Question: I have a html table with a column of text boxes (), all of them are disabled when the page loads, and I need that when user clicks on a check box, the text box for that column should be enabled and become a required field, and then if the user unchecks the checkbox, the textbox on that row must be disabled and the required class removed.

I already have the function to enable and disable the text boxes (column ) when the user clicks on the corresponding checkbox, but it is written in javascript.However, for some reason it only works in IE).
Here is the html code
'''
<tbody>
<c:forEach items="${list}" var="item">
<tr>
<td align="center">
<input type="checkbox" name="selectItems" value="<c:out value="${item.numberPlate}"/>" onchange="enableTextField(this)" />
</td>
<td align="left"><c:out value="${item.numberPlate}"/></td>
<td align="left"><c:out value="${item.driver.fullName}"/></td>
<td align="left"><input type="text" name="mileage_<c:out value="${item.numberPlate}"/>" value="" disabled="true"/></td>
</tr>
</c:forEach>
</tbody>
'''
And the javascript code:
'''
function enableTextField(r)
{ var node = r.parentNode;
while( node && node.tagName !== 'TR' ) {
node = node.parentNode;
}
var i=node.rowIndex;
if(document.form1.selectItems[i-1].checked)
{
document.getElementById('mileage_' + document.form1.selectItems[i-1].value).disabled=false;
}
else
{
document.getElementById('mileage_' + document.form1.selectItems[i-1].value).value="";
document.getElementById('mileage_' + document.form1.selectItems[i-1].value).disabled=true;
}
}
'''
Now, I know that in order to add or remove dynamically validation rules I have to use: addClass('required'); o removeClass('required') ,but I don't know how to detect whether a check box is selected or not, and based on that ,enable or disable the text box for that row.
I really hope you can help me out with this.
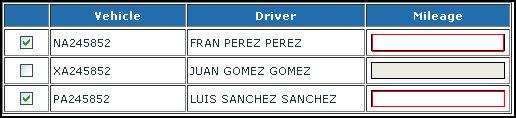
Answer: Put this in '<head>' or in a '.js' file which is included in '<head>'.
'''
$(document).ready(function() {
$("input[name=selectItems]").change(function() {
$(this).closest("tr").find("input[name^=mileage]").attr("disabled", !this.checked);
});
});
'''
<URL>.